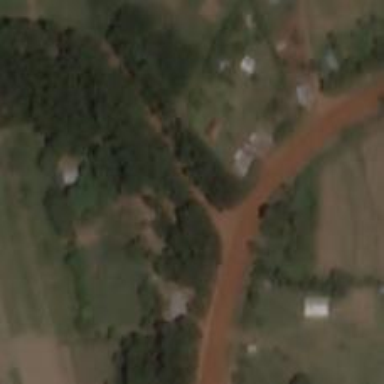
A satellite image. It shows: Unclassified road.